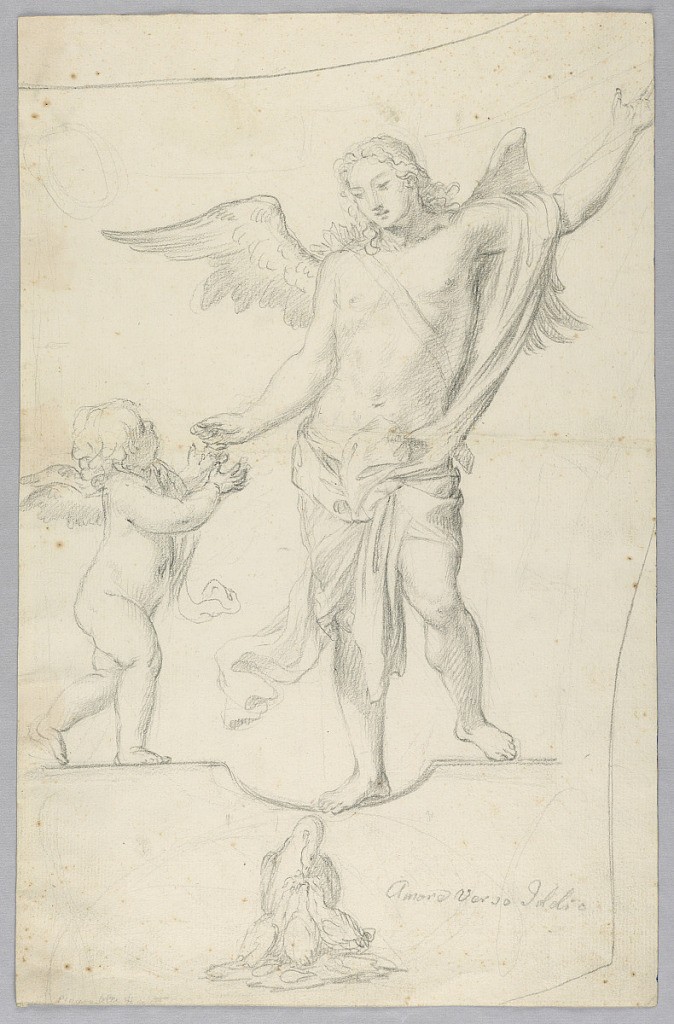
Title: Study for Allegorical Painting
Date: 1700–1725
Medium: Black crayon on paper
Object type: Drawing
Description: A putto reached for the hand of a grown angel. Below, a mother pelican feeds three young. Subject: the love of god.